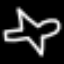
Label: airplane